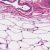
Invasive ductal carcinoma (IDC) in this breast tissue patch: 0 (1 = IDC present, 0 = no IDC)